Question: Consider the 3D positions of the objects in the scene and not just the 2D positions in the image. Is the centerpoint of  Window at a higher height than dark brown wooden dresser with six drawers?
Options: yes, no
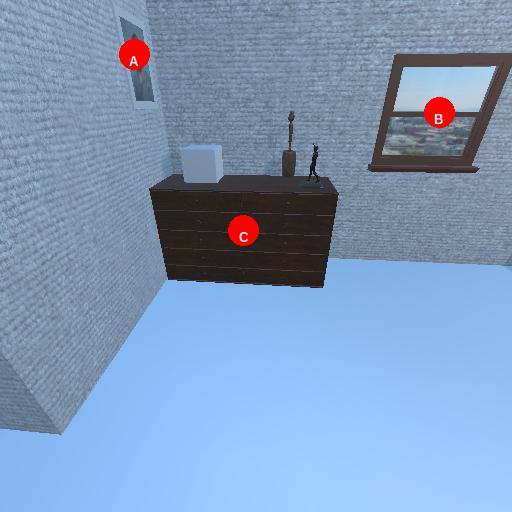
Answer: yes